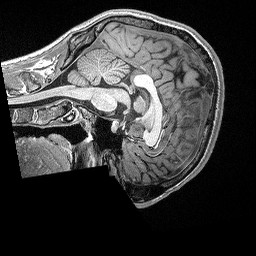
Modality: T1w
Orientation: sagittal
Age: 19
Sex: male
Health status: healthy
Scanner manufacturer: siemens
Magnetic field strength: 3 T
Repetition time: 2.3 s
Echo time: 0.00298 s